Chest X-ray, PA view. Patient: 67 years old, sex F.
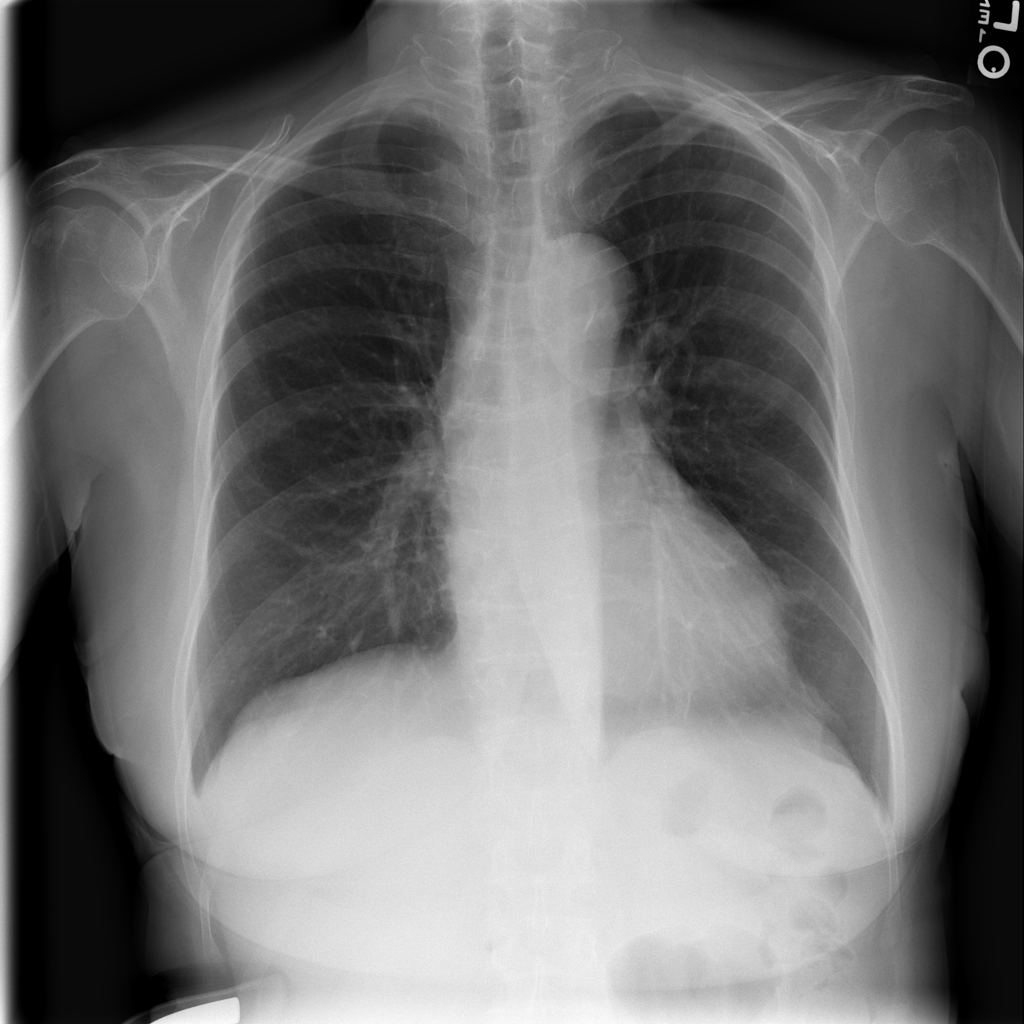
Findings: Infiltration